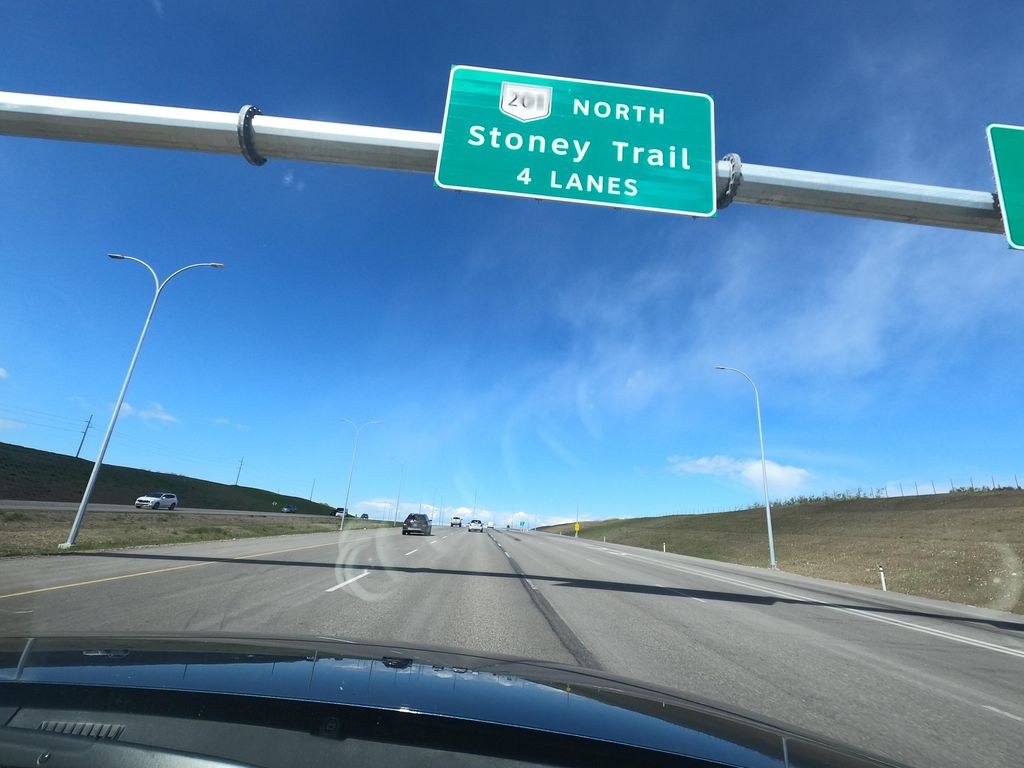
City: calgary